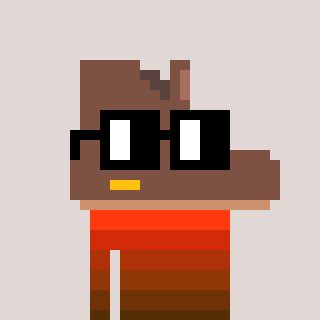
a pixel art character with square black glasses, a boot-shaped head and a bege-colored body on a warm background